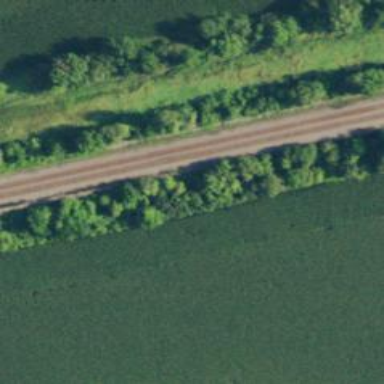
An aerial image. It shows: Railway track.